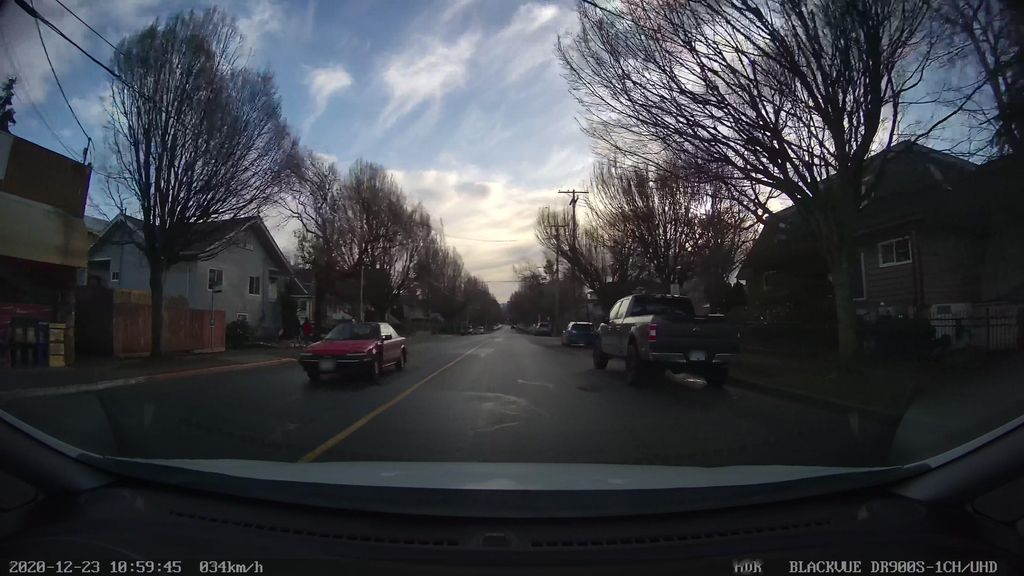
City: victoria